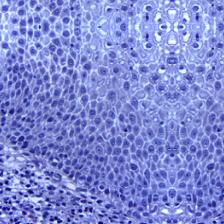
Diagnosis: OSCC